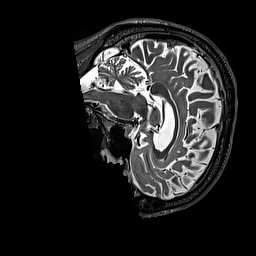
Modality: T2w
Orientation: sagittal
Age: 60
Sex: male
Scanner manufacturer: siemens
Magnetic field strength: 3 T
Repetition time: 3.2 s
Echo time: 0.567 s